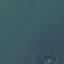
Land use / land cover: SeaLake